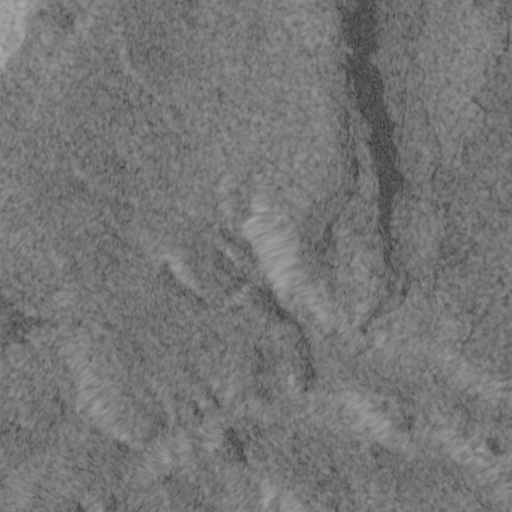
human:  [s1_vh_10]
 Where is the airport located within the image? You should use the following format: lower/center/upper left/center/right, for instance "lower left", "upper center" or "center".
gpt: The airport is located in the center right of the image.
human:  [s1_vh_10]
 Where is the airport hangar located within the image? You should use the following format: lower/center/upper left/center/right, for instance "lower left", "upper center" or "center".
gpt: The airport hangar is located in the center right of the image.
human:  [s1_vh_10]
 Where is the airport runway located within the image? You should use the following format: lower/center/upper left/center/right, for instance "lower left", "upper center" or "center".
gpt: The airport runway is located in the center right of the image.
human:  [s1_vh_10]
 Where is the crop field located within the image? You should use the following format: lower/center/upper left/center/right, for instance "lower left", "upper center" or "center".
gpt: The crop field is located in the center right of the image.
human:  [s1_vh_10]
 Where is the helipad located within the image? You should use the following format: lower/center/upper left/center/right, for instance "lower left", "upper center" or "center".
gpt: The helipad is located in the upper right of the image.
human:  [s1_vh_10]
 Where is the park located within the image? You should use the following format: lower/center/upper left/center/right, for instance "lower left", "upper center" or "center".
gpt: The park is located in the lower right of the image.
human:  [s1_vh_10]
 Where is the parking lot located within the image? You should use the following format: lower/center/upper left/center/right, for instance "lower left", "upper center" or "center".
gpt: The parking lot is located in the center left of the image.
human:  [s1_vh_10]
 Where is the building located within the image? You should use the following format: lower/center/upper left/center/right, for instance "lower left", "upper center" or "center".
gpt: There is no building in the image.

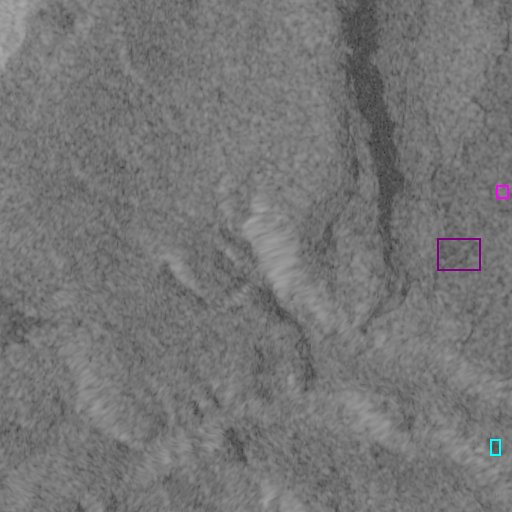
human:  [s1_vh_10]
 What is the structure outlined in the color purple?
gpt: The structure outlined in purple is an airport.
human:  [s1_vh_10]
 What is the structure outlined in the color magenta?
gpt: The structure outlined in magenta is a crop field.
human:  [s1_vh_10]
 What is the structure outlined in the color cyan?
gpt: The structure outlined in cyan is a park.
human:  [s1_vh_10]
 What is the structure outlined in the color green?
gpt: There is no green outline.